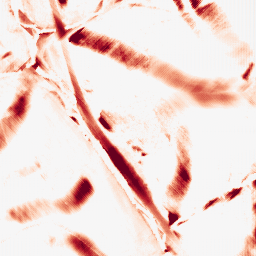
Category: morphological
Decomposition family: morphological_diamond
Decomposition parameters: operation: opening
radius: 20
Upsampling method: fft_zeropad
Upsampling parameters: scale: 8
Upsampling scale: 8